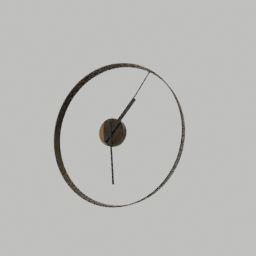
Label: decoration